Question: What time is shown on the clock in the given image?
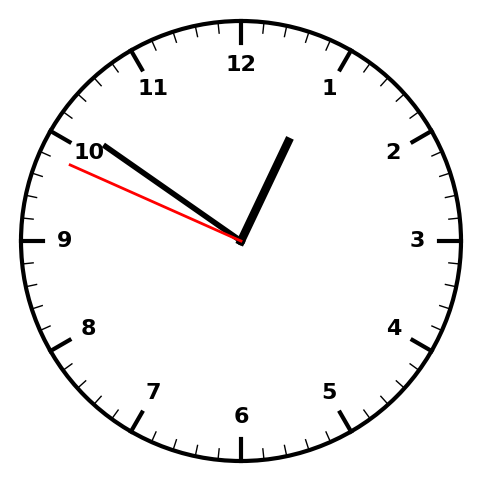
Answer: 12:50:49